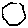
Label: hexagon